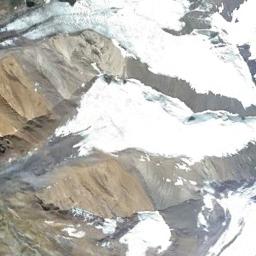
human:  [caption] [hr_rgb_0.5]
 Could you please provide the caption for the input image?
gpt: There is a lot of snow on the snowberg .

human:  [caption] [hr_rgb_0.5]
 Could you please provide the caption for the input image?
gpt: The snowberg is partly covered with snow and ice and the color of the mountain is brown .

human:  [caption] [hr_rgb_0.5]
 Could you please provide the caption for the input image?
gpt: White snow and brown bare ground intersect on the snow mountain .

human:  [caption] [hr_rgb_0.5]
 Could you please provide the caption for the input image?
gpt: The snow berg is consist of bare land and white snow .

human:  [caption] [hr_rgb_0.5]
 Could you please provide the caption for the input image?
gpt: There are much snow and some bare land on the snowberg .